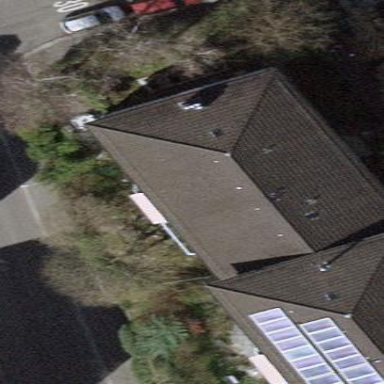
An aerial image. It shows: Building with hipped roof.